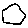
Label: hexagon